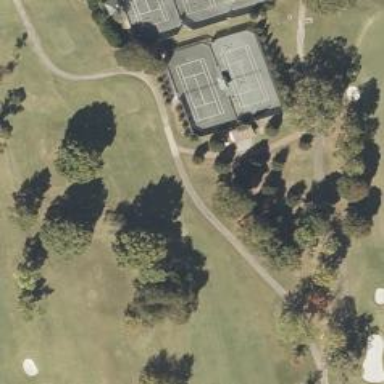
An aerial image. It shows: Path designated for golf carts.